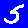
Digit: 5